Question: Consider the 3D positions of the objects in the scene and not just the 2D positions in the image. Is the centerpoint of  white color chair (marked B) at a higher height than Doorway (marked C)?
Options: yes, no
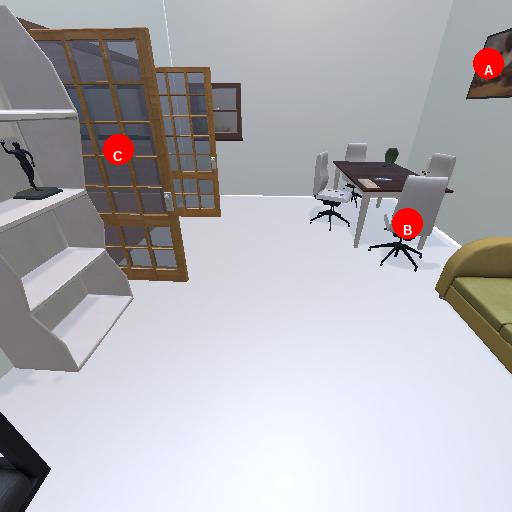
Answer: yes